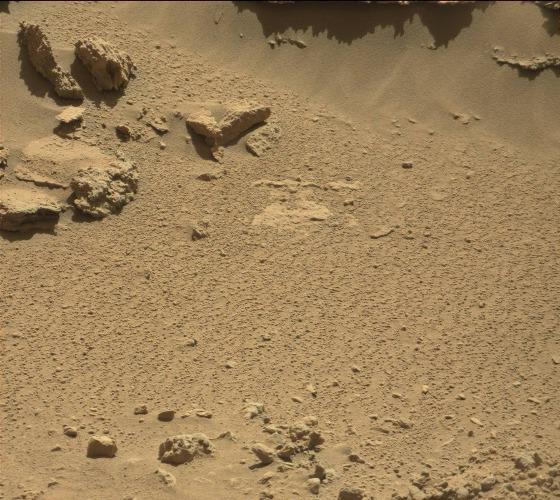
Terrain classes present: Bedrock, Gravel / Sand / Soil, Rock, Shadow